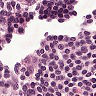
Metastatic tissue present: no